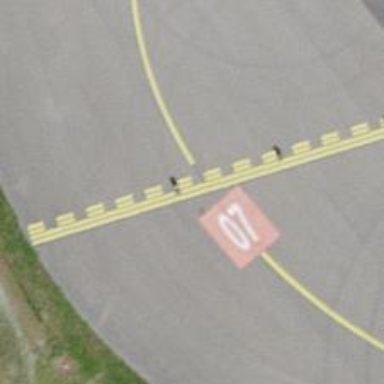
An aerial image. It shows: Runway holding position.